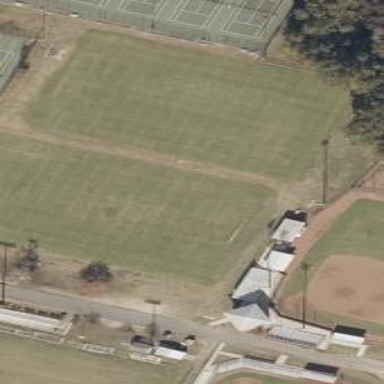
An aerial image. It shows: American football pitch.